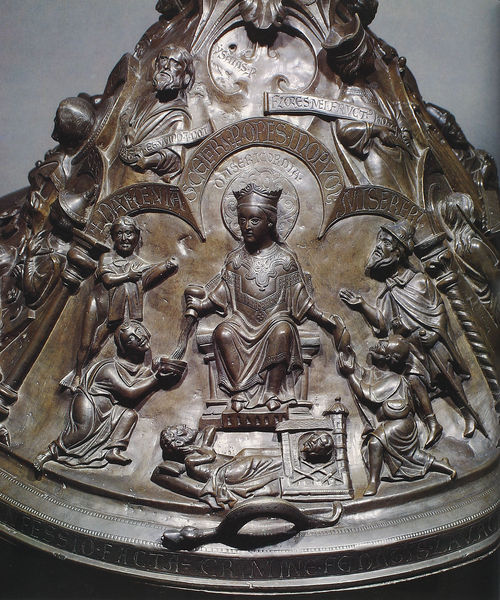
Titel: Taufbecken im Hildesheimer Dom
Standort: Hildesheim, Dom (EU - D - Nds)
Schlagwörter: mann, wasser, menschen, sitzen, hut, männer, stuhl, säulen, bart, schale, tot, figur, gewand, kelch, krone, krug, relief, schrift, figuren, kaiser, könig, thron, essen, wein, detail, inschrift, ornamente, brot, metall, bronze, becher, deckel, kegel, kupfer, knien, schlange, worte, tron, heiligenschein, gefängnis, glocke, jesus, anbieten, mittelalter, ehrerbietung, bettler, opfer, anbeten, guss, gabe, lehen, bitten, latein, lateinisch, taufbecken, folter, gaben, opfergabe, untertanen, eingießen, broot, darbieetung